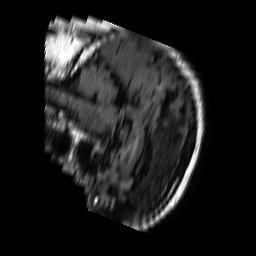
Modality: FLAIR
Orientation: sagittal
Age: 73
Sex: male
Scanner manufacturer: philips
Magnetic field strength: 1.5 T
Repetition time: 6 s
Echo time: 0.12 s